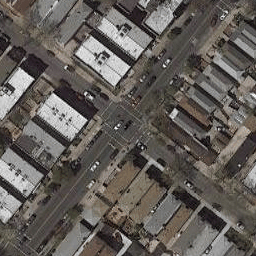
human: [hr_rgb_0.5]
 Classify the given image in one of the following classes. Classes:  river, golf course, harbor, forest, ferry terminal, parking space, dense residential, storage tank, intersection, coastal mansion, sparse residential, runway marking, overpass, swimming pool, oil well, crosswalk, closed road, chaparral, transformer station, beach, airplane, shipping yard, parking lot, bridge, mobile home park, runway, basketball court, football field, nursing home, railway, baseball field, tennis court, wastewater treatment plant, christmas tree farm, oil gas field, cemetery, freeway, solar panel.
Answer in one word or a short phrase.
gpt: intersection